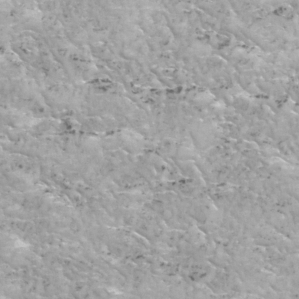
Label: frost